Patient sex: F
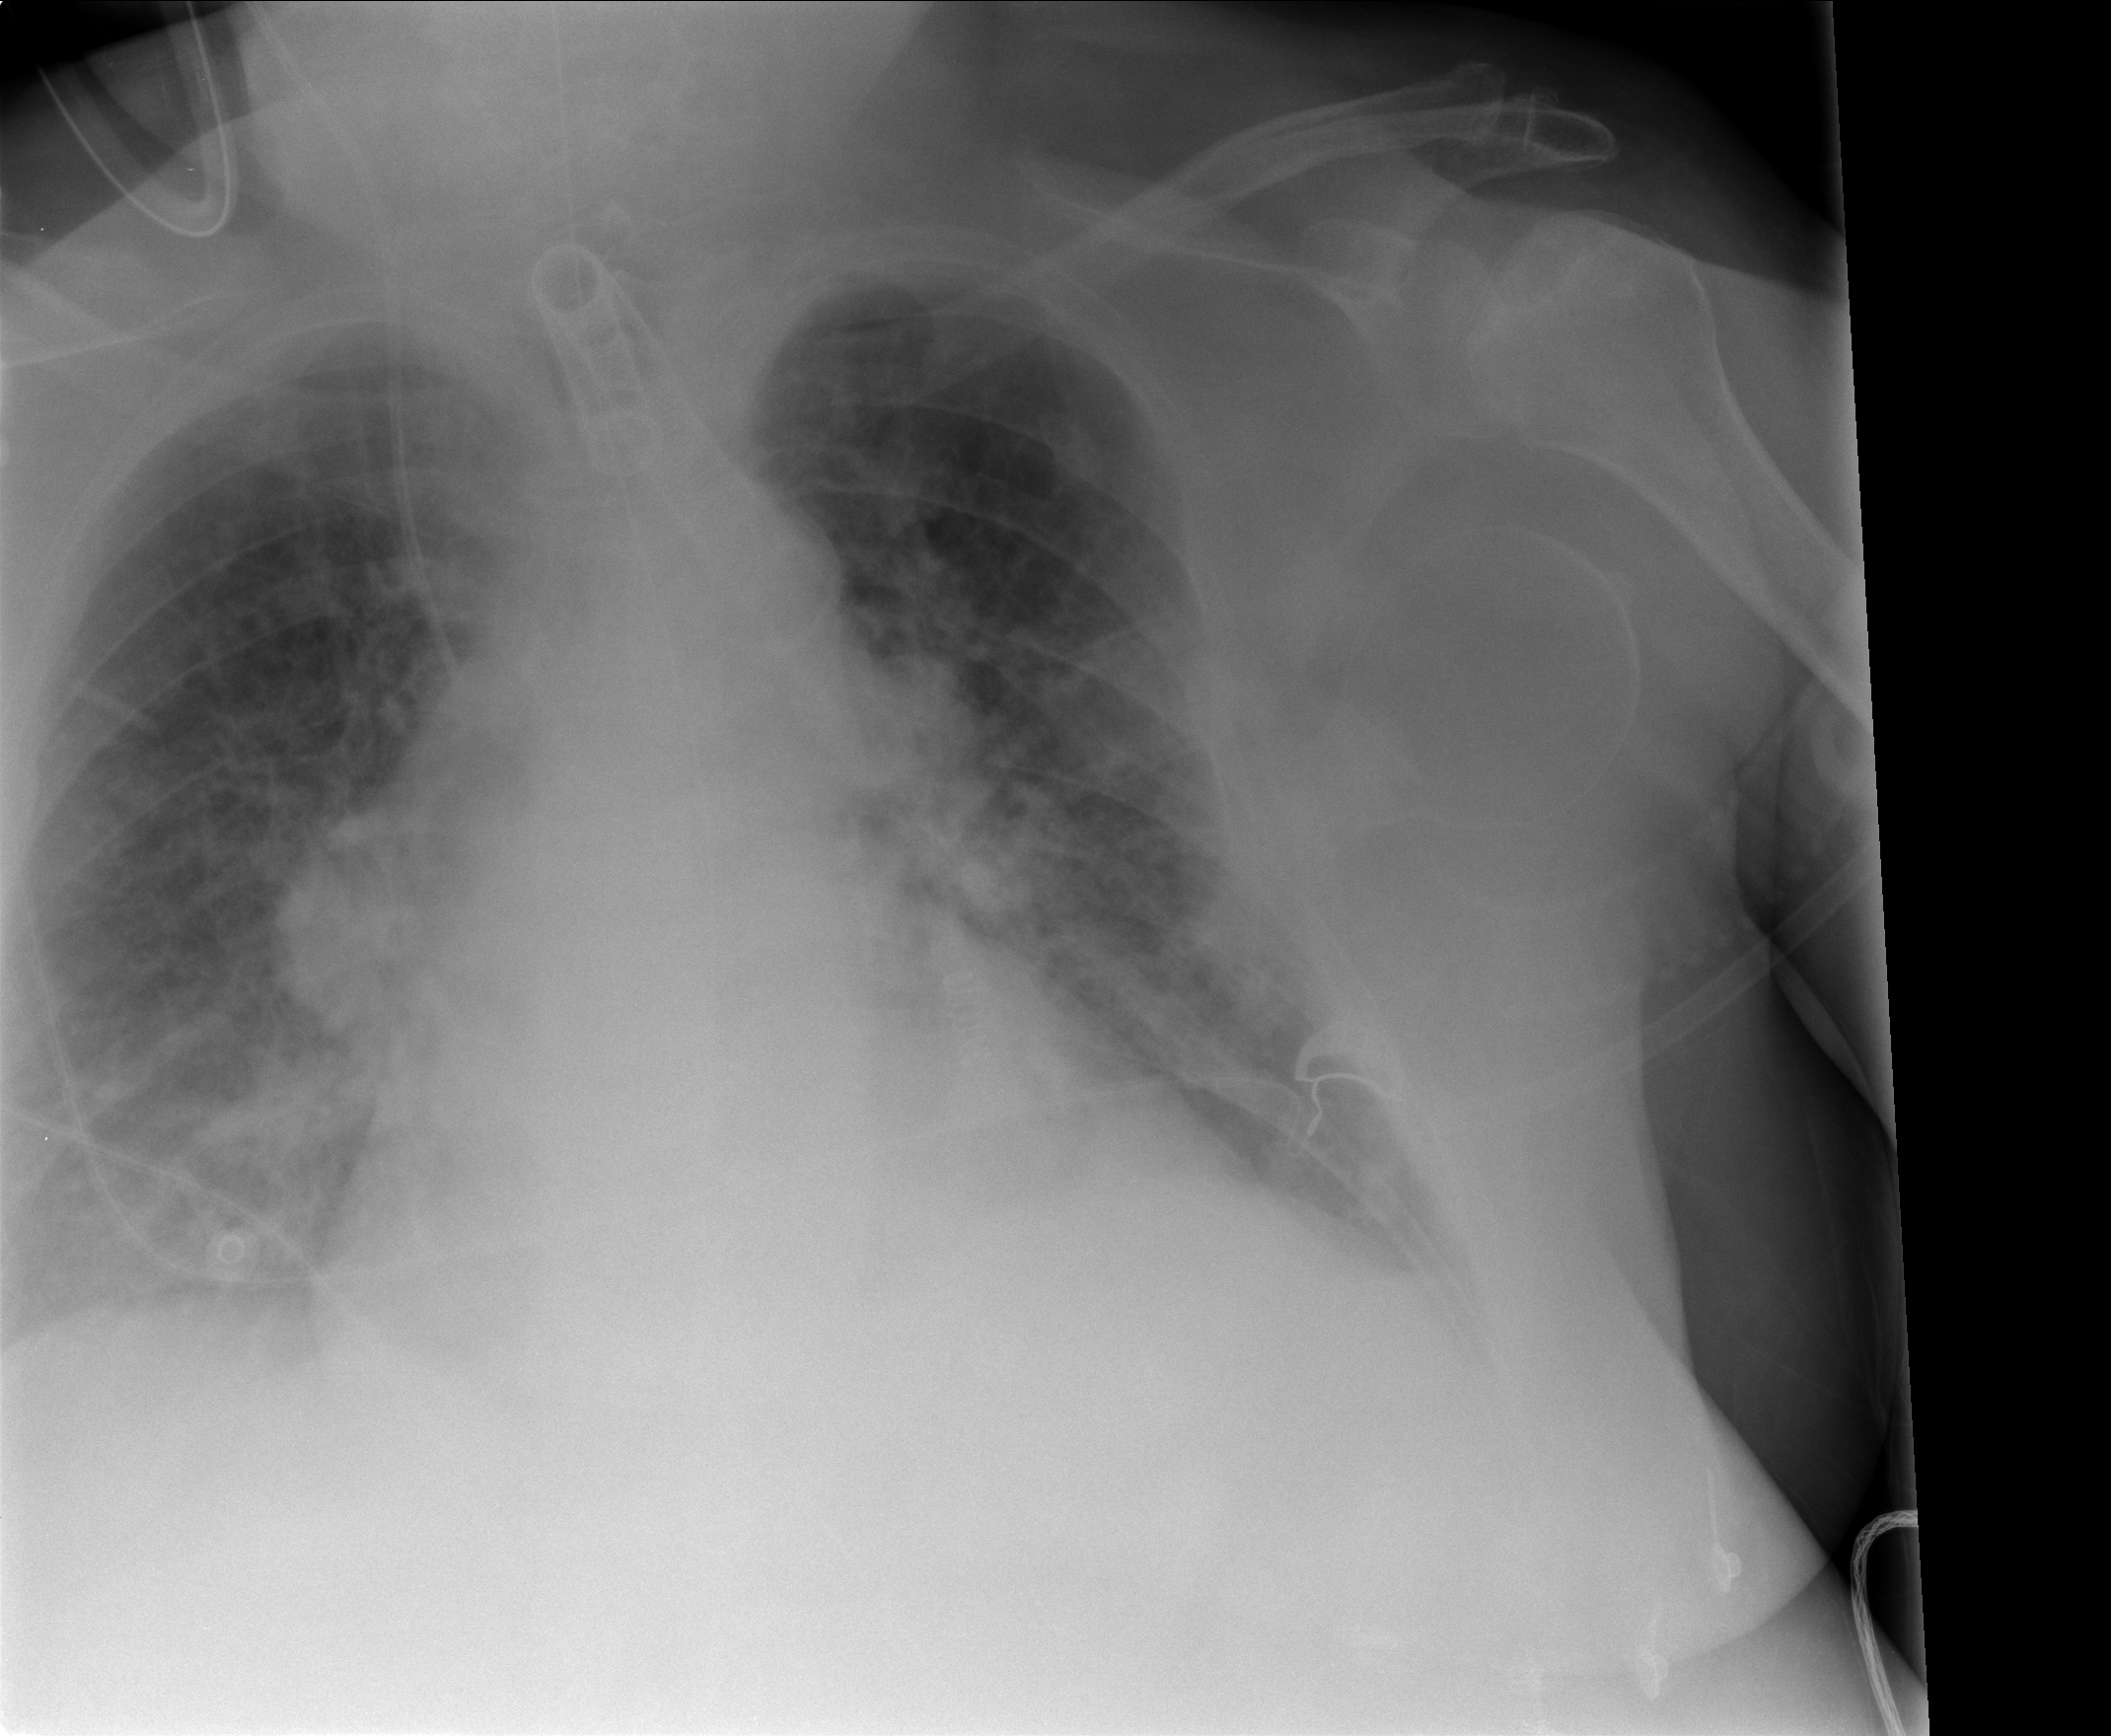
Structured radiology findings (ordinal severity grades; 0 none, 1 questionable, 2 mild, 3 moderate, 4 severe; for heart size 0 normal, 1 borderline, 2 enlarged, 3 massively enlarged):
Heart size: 2
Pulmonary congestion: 3
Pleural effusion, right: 0
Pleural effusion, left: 1
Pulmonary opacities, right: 2
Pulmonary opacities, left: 2
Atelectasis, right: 2
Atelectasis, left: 2